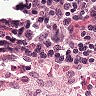
Metastatic tissue present: no